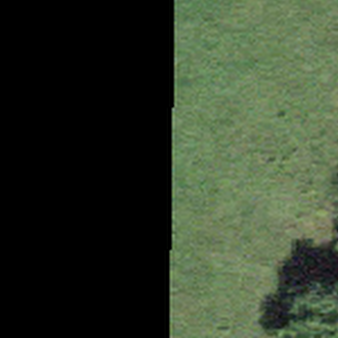
Label: other